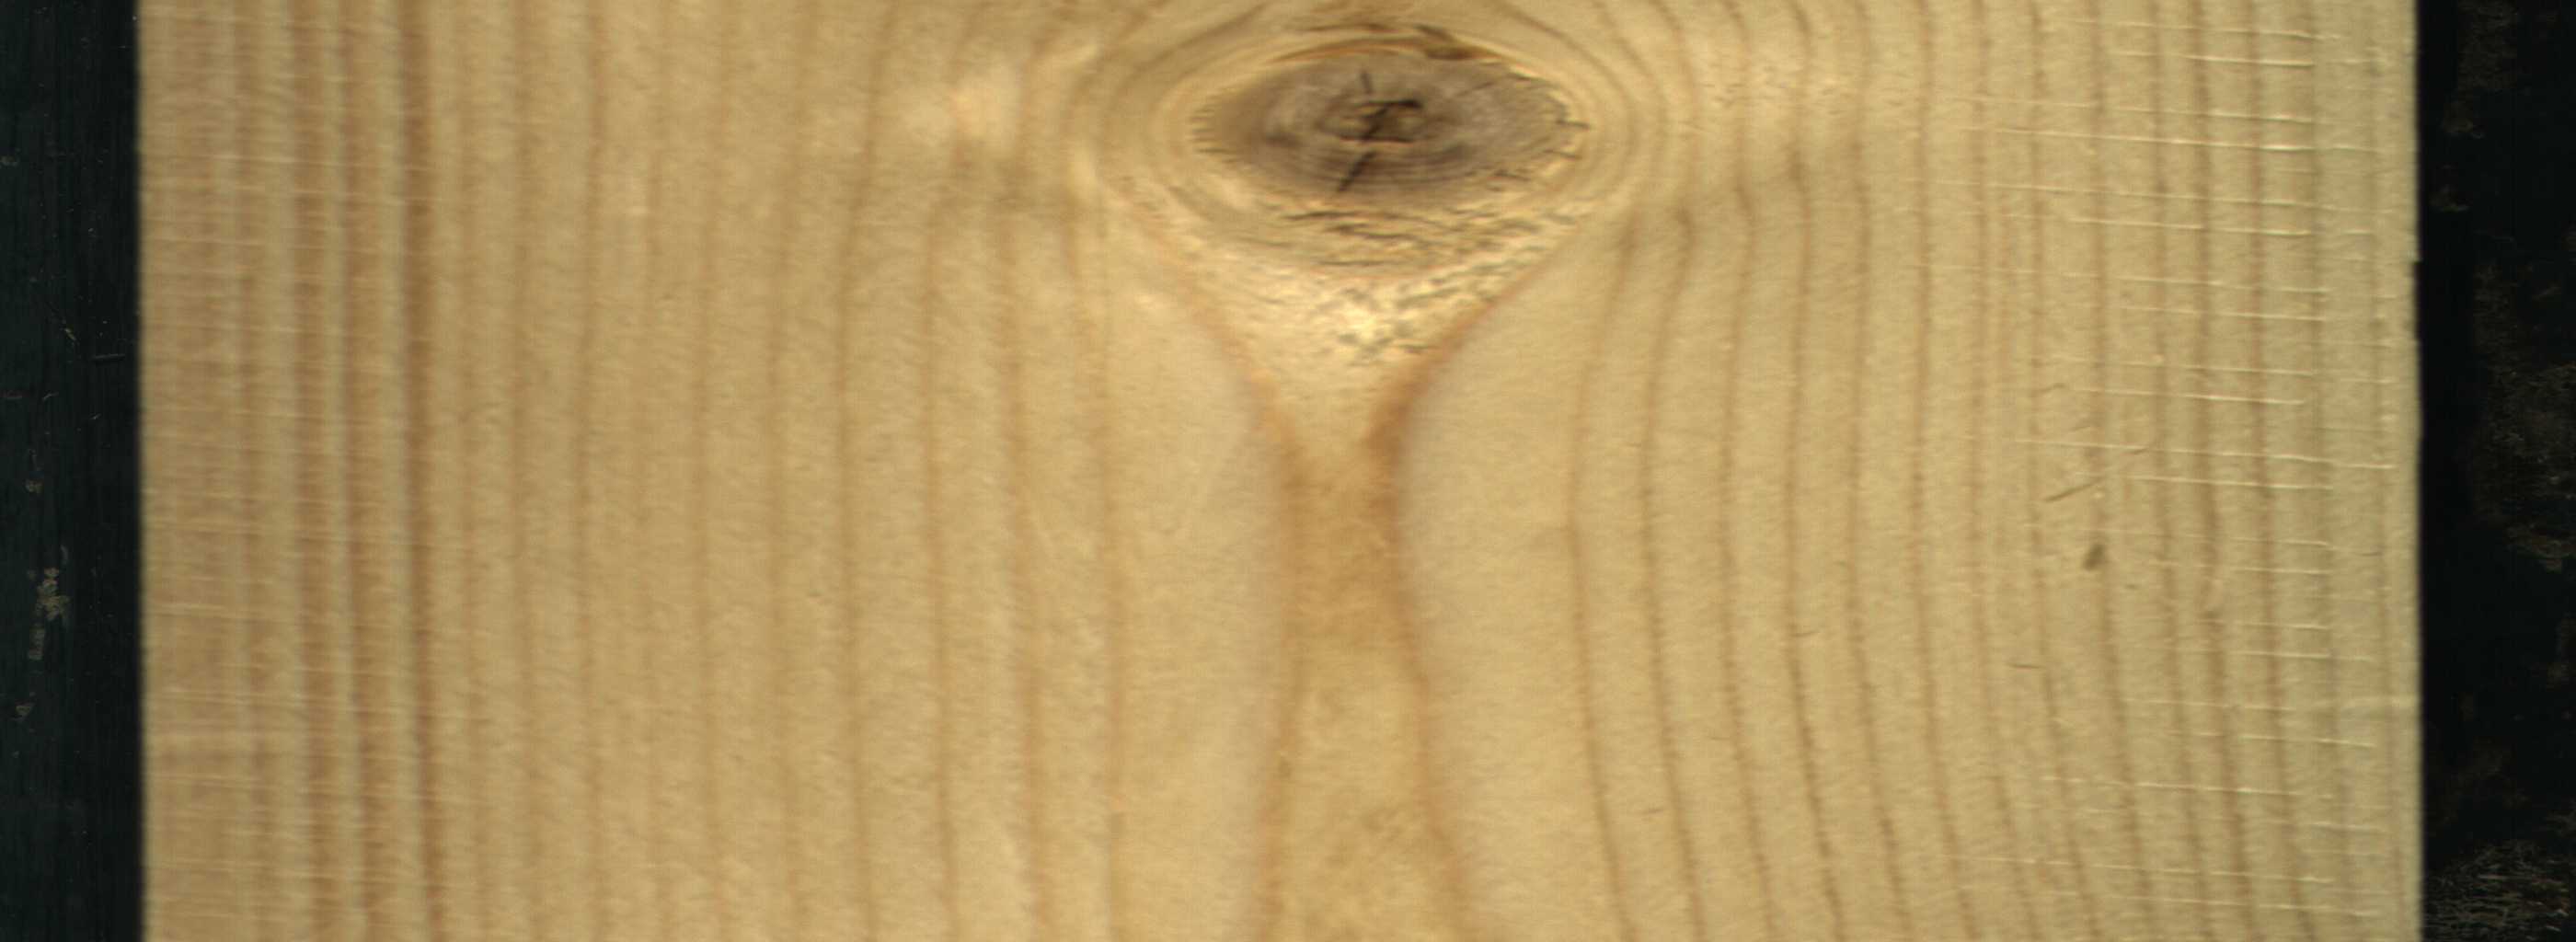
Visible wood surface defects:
knot_with_crack